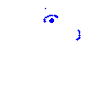
Particle: kaon